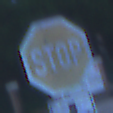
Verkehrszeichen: Stop
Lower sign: VerlaufVorfahrtsstrasse4
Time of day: Dawn
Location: Outdoor (Urban)
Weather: PartlyCloudy
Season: NotSpecified
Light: Natural